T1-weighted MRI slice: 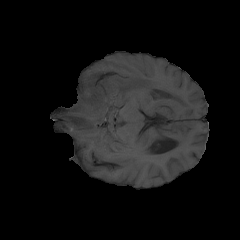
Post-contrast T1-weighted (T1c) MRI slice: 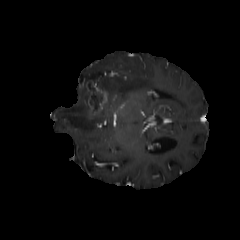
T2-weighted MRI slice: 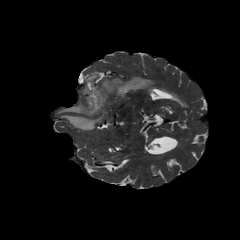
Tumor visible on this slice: yes